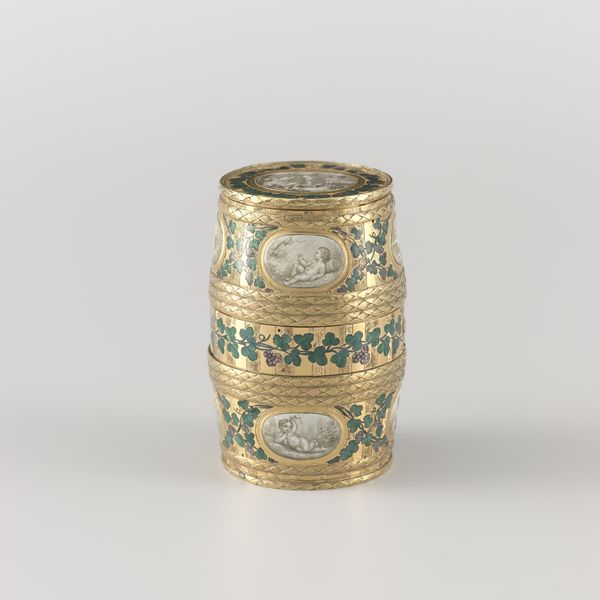
Titel: Snuifdoos van goud, in de vorm van een ton
Künstler: Jean Joseph Barrièrre
Standort: Amsterdam
Institution: Rijksmuseum
Schlagwörter: vert, vase, boite, oeuf, or, petite, tresses, angelo, trèfles, icones